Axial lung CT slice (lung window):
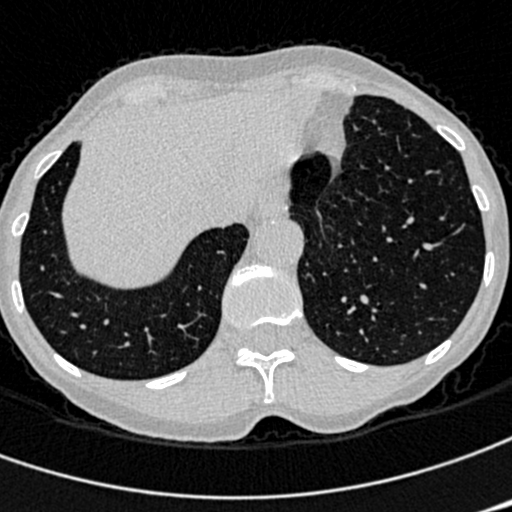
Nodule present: no